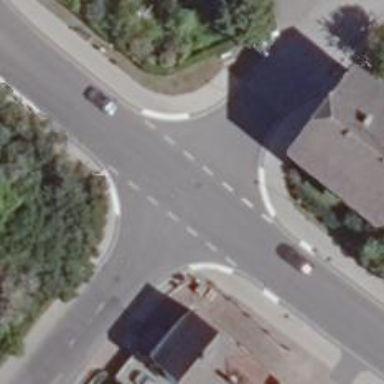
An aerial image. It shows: Residential road with asphalt surface. Both sides have sidewalks.